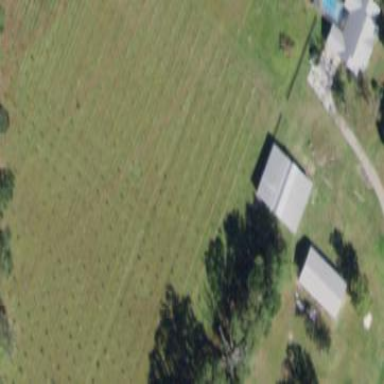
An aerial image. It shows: Plant nursery specializing in trees.